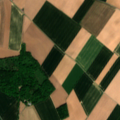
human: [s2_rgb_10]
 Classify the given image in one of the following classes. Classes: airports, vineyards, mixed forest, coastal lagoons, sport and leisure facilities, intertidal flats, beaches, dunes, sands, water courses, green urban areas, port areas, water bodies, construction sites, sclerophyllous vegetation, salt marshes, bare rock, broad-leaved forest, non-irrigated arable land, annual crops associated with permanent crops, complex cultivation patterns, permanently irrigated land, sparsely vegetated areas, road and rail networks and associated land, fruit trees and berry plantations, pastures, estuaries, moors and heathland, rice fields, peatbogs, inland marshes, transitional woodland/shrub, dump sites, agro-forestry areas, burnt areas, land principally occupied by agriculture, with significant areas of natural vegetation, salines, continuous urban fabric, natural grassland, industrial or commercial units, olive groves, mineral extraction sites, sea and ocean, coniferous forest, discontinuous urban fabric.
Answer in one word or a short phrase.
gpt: discontinuous urban fabric, sport and leisure facilities, non-irrigated arable land